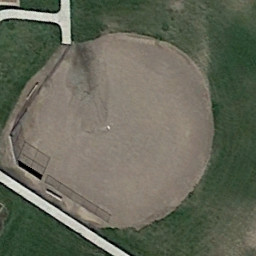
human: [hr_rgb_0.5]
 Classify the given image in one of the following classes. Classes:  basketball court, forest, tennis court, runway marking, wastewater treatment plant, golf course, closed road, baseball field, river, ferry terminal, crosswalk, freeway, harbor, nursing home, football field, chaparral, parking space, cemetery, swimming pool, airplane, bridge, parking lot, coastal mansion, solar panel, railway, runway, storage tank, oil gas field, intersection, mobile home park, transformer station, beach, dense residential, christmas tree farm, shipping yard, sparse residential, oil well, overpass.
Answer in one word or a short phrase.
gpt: baseball field